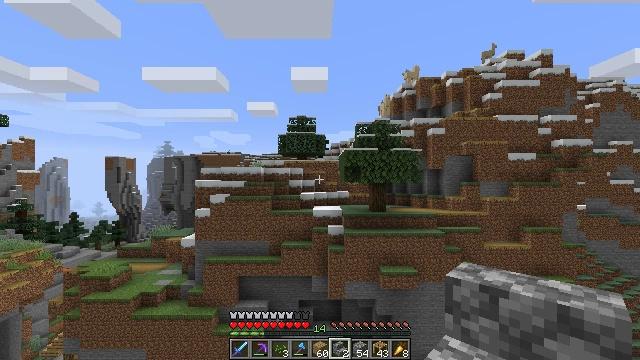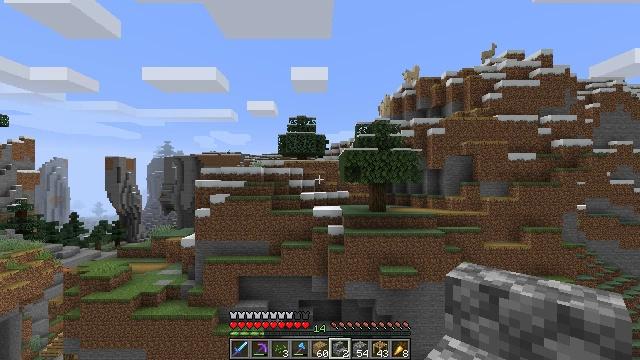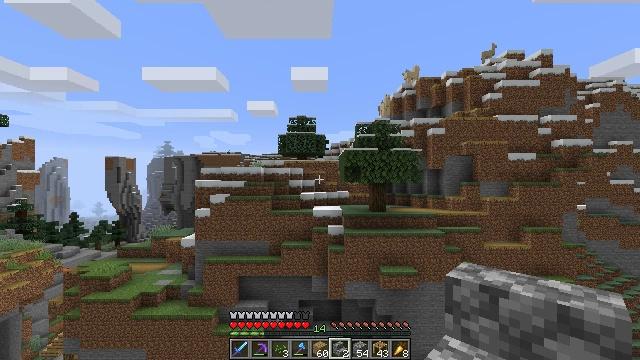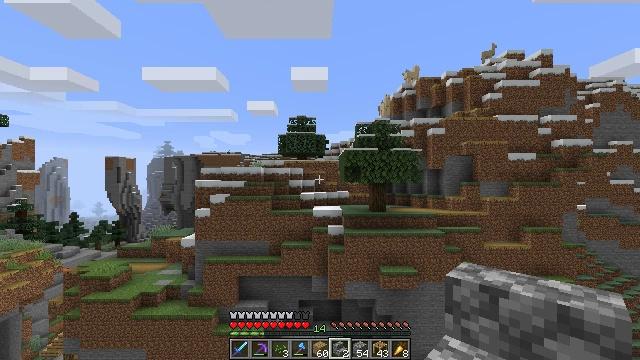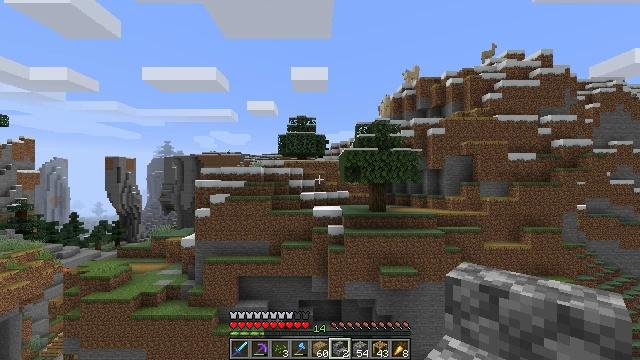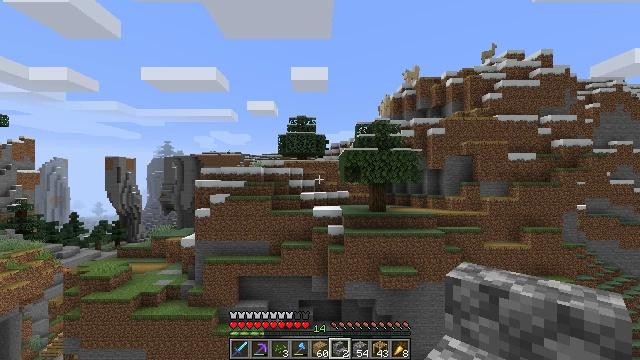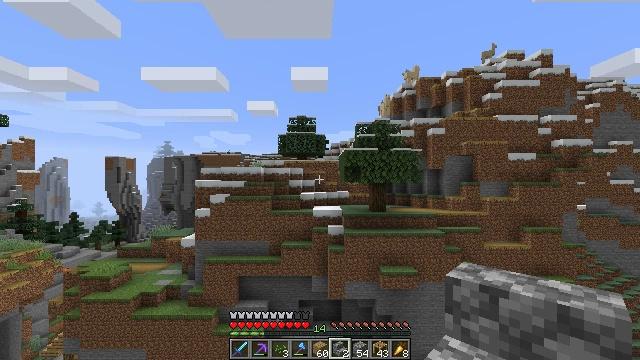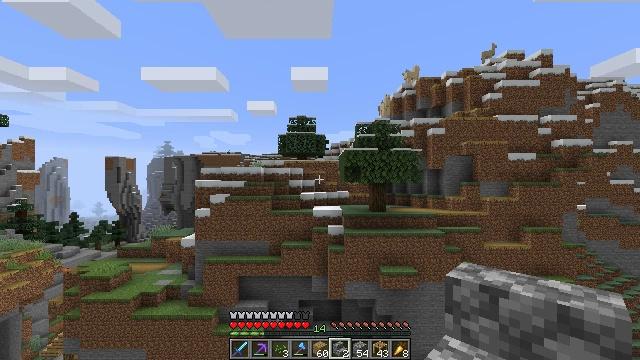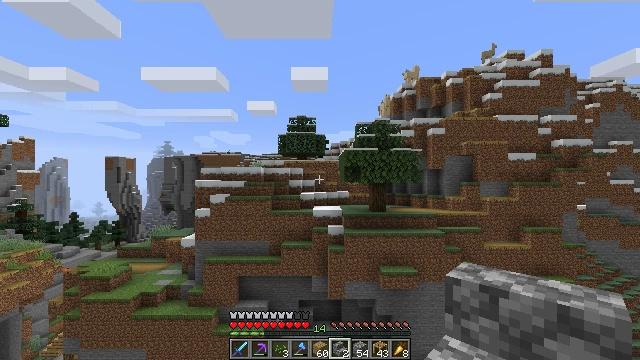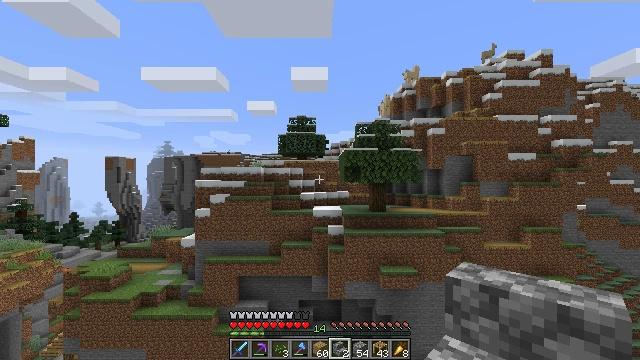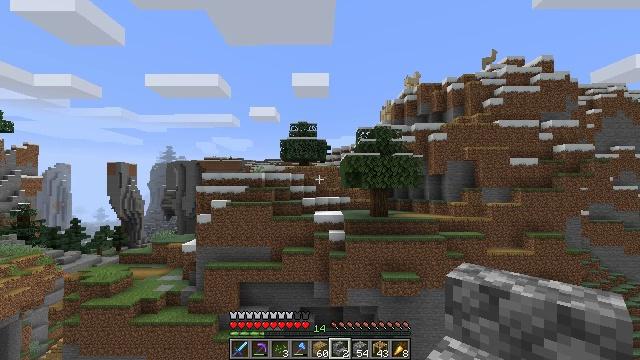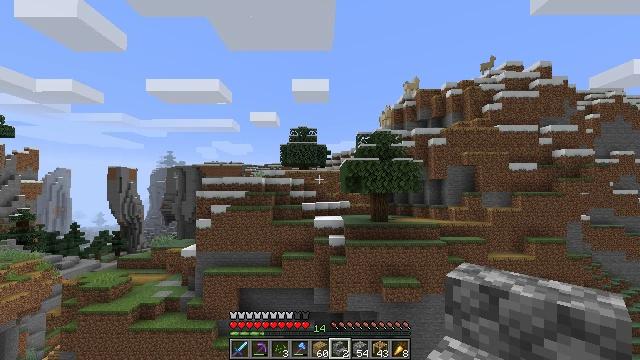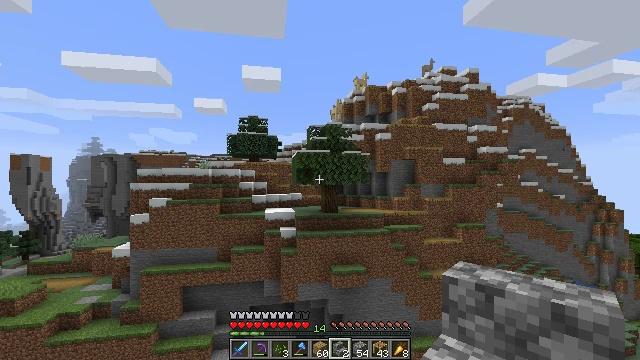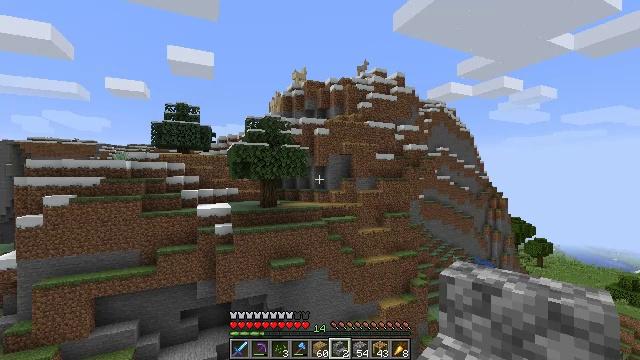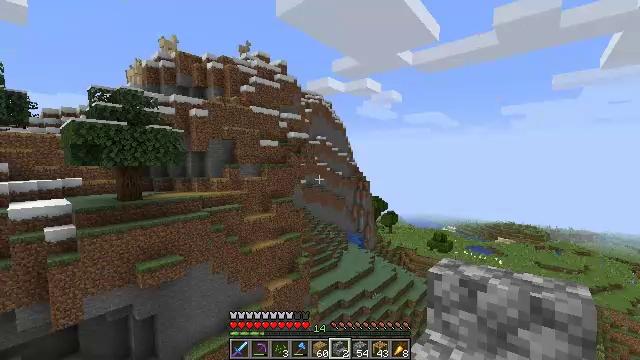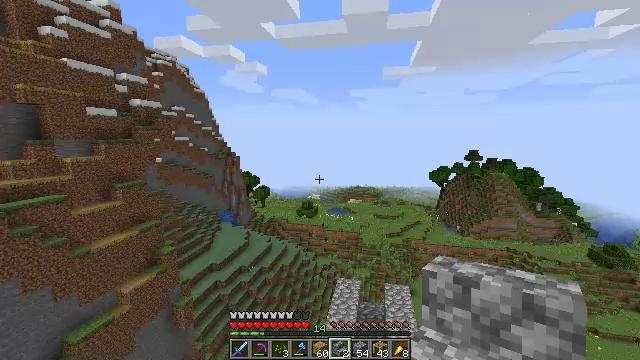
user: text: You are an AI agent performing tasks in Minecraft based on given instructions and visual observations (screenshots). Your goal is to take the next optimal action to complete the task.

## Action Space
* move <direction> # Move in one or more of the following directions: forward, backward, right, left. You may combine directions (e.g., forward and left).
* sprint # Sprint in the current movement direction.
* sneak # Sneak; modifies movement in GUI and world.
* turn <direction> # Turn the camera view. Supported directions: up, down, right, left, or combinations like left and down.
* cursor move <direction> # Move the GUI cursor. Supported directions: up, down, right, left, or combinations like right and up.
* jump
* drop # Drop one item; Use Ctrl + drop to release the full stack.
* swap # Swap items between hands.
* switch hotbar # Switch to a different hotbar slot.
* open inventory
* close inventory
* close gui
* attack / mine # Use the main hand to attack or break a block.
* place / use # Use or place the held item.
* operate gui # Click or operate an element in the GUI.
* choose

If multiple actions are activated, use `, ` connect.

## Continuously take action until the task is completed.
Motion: motion action
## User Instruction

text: Remove the scaffolding structure.
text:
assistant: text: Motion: no_op
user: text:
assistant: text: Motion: no_op
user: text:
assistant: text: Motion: no_op
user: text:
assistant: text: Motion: no_op
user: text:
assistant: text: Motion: no_op
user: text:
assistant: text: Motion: no_op
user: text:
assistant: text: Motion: no_op
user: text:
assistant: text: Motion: no_op
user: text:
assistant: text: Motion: no_op
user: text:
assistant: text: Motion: turn up
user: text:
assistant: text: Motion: turn up
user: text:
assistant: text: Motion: turn right and down
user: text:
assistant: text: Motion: turn right and down
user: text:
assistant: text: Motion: turn right and down
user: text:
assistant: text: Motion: turn right and down
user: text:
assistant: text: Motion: turn right and down
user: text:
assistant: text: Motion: turn right and down
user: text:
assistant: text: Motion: turn right
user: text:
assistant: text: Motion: turn left
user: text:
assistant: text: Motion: turn left
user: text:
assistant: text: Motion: turn left
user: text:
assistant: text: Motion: turn left and down
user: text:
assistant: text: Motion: turn left and down
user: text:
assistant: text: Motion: turn left and down
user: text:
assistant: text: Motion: turn right and down
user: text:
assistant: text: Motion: turn right and down
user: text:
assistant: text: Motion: turn right and down
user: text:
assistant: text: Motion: turn down
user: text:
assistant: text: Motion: turn right and down
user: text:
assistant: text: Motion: turn down